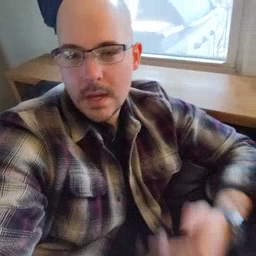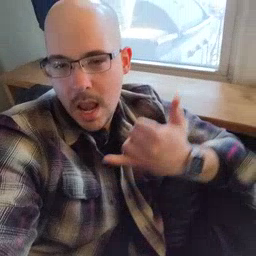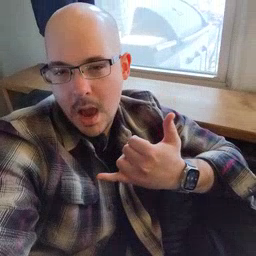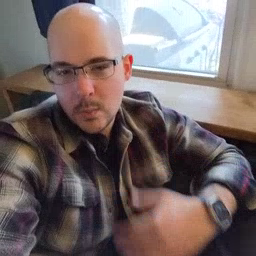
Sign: now